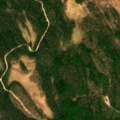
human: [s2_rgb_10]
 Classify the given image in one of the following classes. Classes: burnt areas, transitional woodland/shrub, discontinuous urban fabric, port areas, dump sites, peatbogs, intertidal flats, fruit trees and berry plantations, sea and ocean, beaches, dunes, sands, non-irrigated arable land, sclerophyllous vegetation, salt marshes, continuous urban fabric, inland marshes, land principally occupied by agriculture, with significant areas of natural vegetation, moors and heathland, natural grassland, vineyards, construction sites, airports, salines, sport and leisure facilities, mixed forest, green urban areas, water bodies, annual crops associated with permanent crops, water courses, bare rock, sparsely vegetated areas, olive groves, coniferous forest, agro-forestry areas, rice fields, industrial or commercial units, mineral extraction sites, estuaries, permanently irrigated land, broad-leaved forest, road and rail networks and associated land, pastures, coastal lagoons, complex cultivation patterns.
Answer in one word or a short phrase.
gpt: coniferous forest, mixed forest